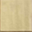
Piece: xx